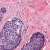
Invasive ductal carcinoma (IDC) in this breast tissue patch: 0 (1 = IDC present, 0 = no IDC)